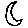
Label: moon